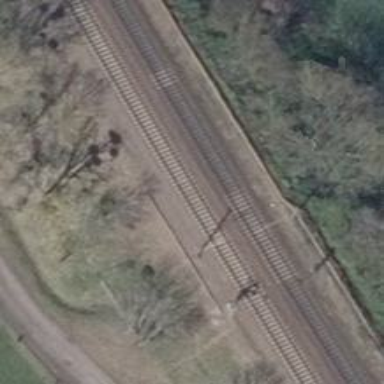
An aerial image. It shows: Railway with electrified contact lines.